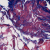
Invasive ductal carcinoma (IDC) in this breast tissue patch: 0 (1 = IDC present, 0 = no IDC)